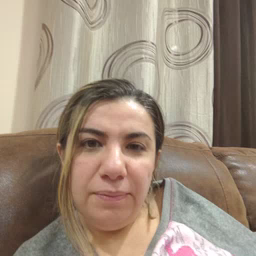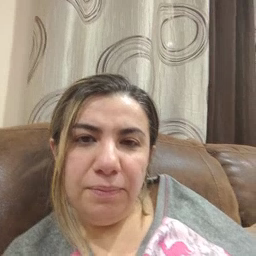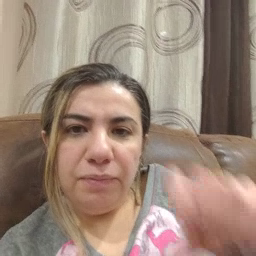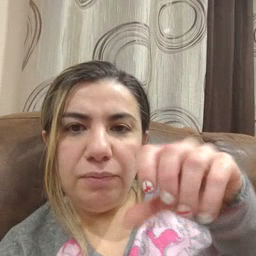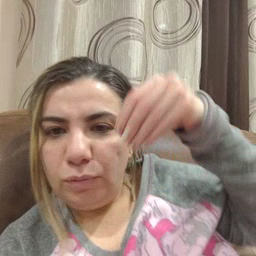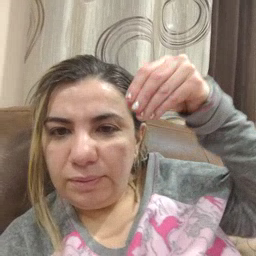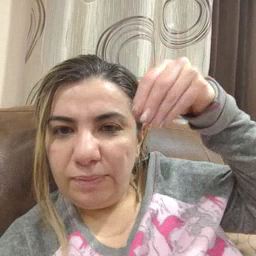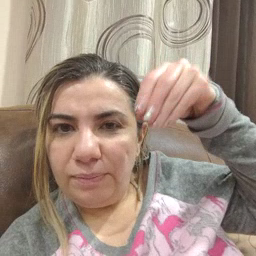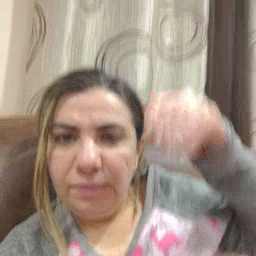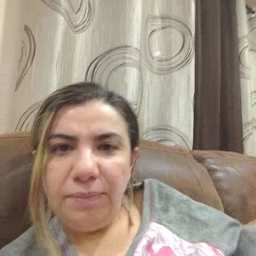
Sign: store